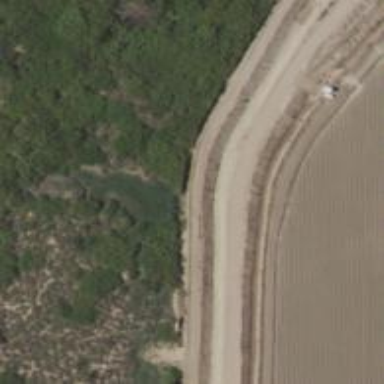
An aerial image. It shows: Culvert tunnel crossing over canal.